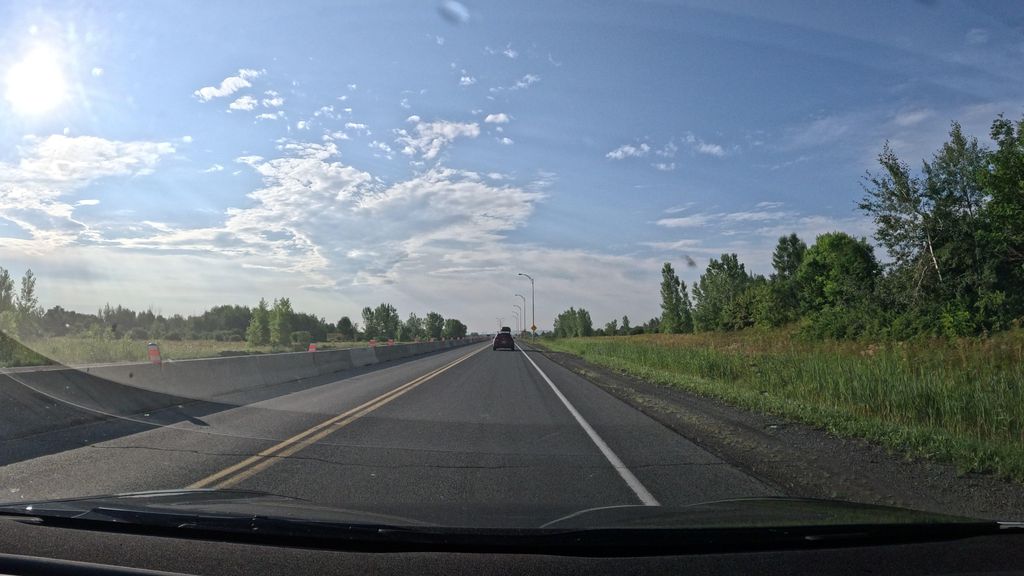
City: montreal